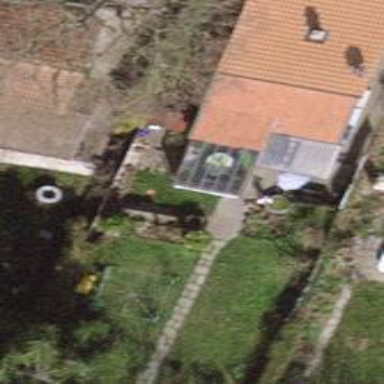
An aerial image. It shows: Simple and straightforward house.